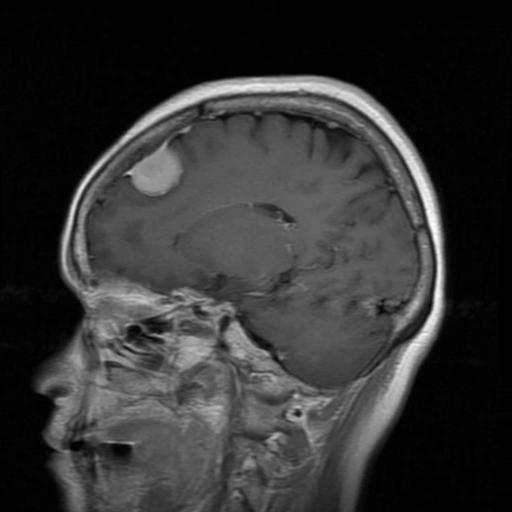
Label: meningioma